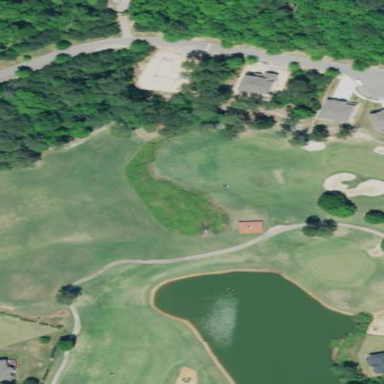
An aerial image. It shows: Water hazard on golf course. The hazard is natural water feature.